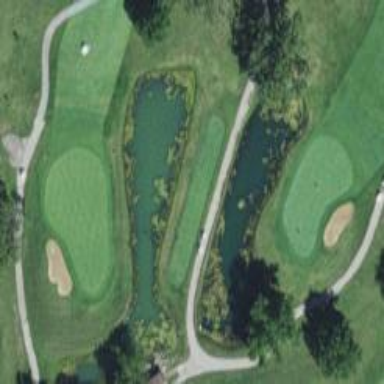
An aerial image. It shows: Water hazard on golf course. The hazard is natural water feature.